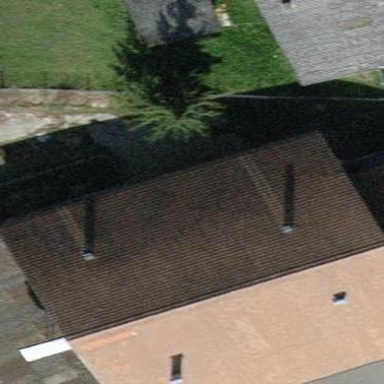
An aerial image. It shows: Gabled roof on farm auxiliary building.